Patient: sex M, age 60
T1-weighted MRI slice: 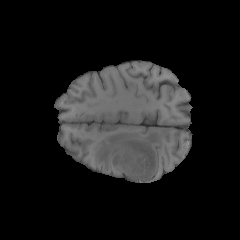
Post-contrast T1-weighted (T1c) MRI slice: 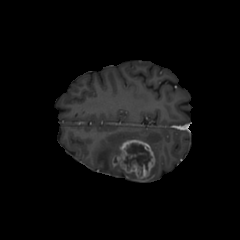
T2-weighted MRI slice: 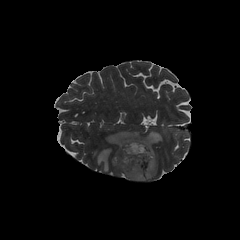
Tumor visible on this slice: yes
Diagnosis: Glioblastoma, IDH-wildtype
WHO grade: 4